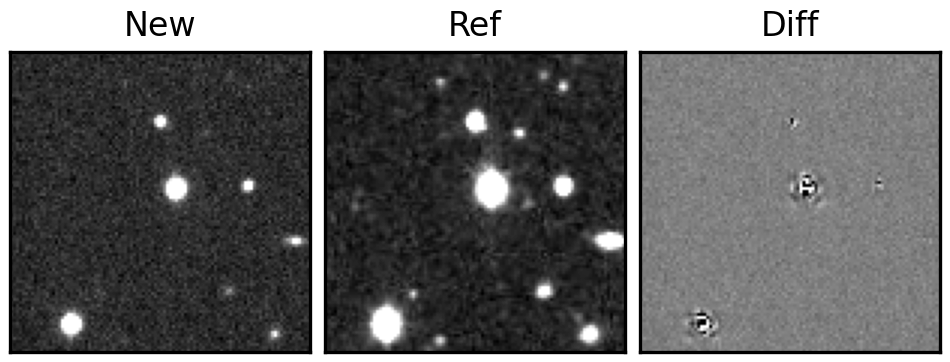
Label: bogus